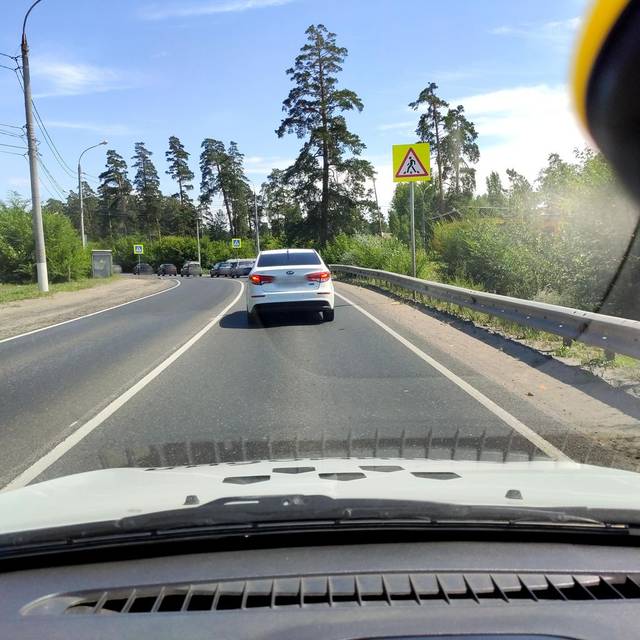
Region: Russia
Coordinates: 53.477, 49.326